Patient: sex M, age 47
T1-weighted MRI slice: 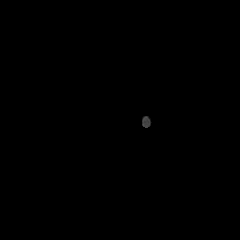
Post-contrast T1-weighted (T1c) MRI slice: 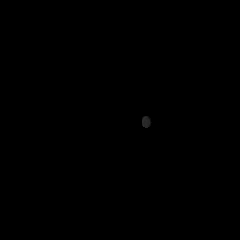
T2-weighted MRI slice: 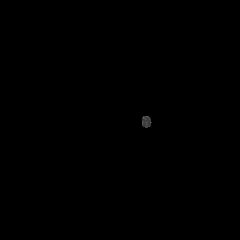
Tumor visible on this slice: no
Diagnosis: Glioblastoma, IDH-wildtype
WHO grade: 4